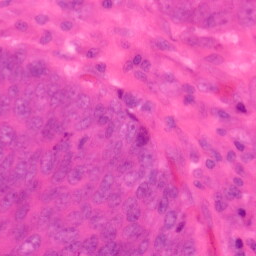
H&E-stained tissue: Colon